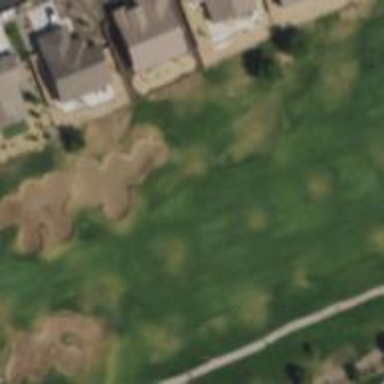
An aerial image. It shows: View of golf hole.